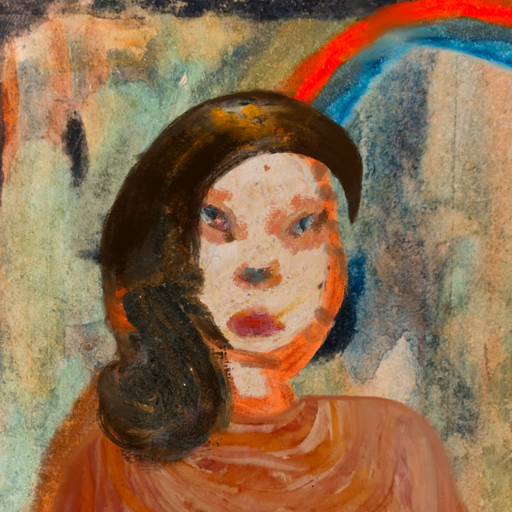
Background: Childish, Head And Neck Front: Rupkatha, Face Front: Boggyland, Bust: Pious_Lady, Hair Front: Gypsy_Queen, Head Accessory: Blank, Second Necklace: Blank, Necklace: Blank, Baby: Blank